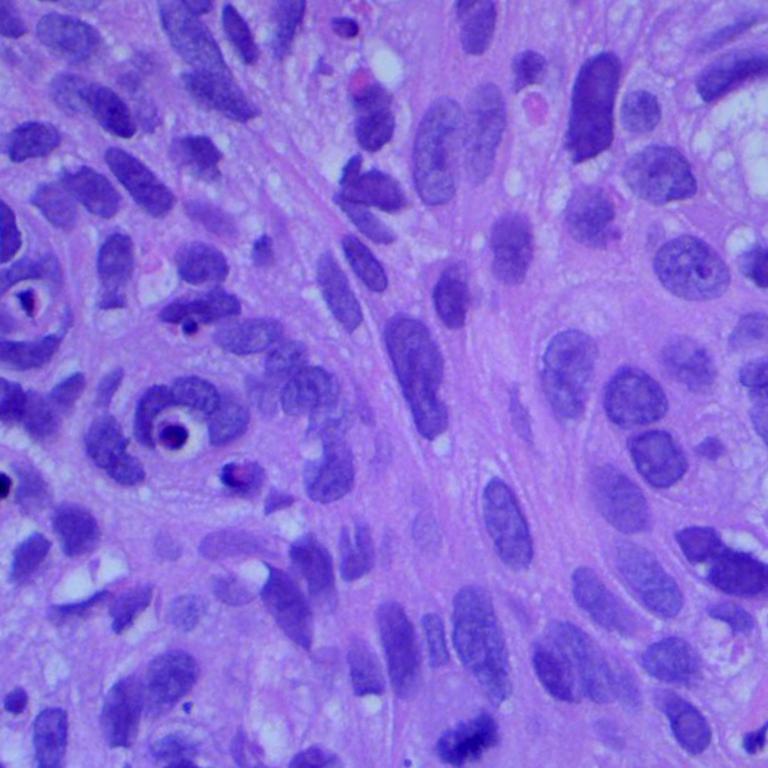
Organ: lung
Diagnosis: squamous carcinomas